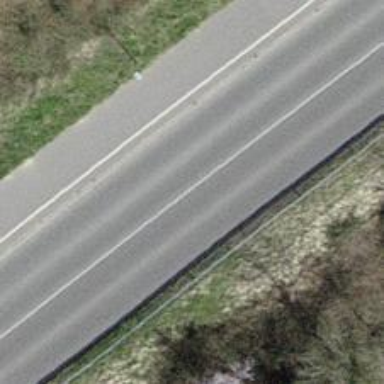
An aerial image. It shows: Primary highway with asphalt surface. There is track cycleway on the left.